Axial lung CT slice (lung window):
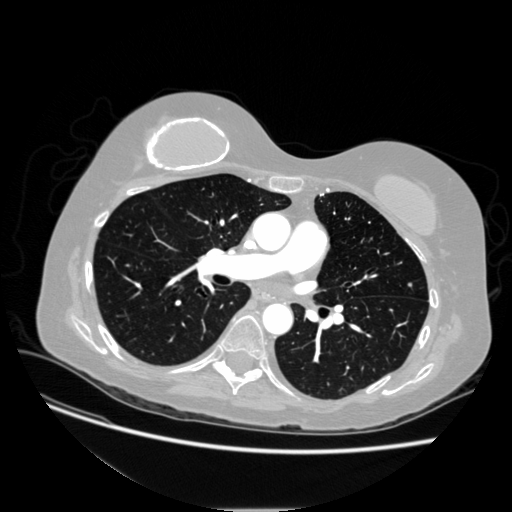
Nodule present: no